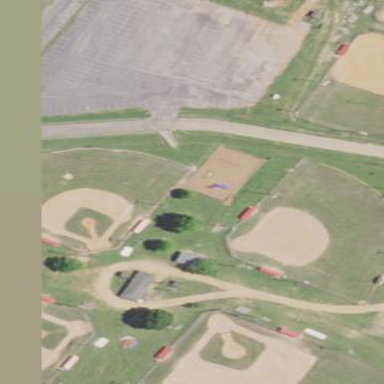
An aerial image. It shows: Baseball pitch for leisure and sports activities.